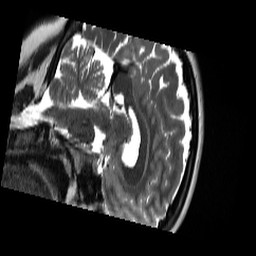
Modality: T2w
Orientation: sagittal
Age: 22
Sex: female